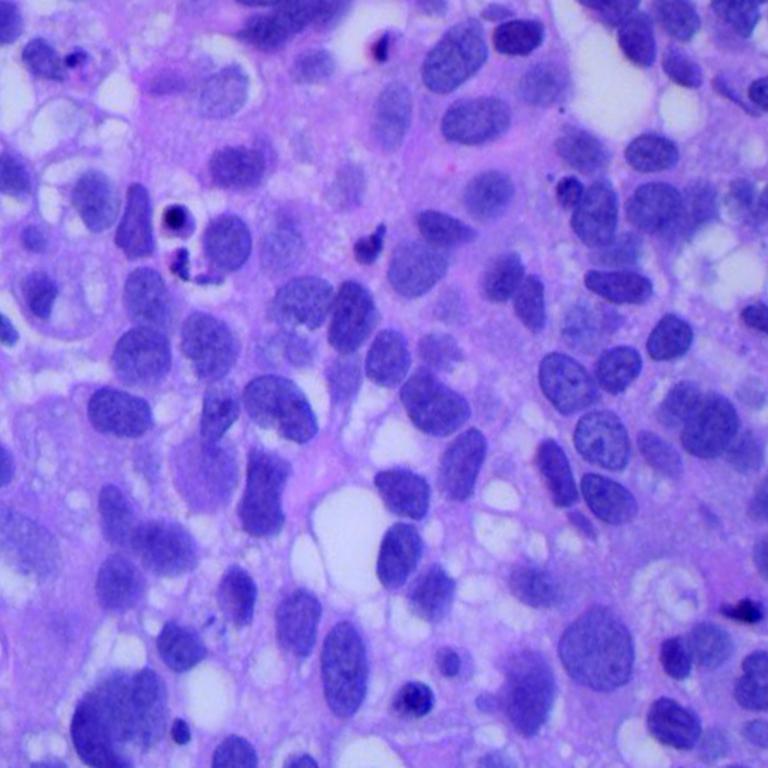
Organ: lung
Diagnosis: squamous carcinomas